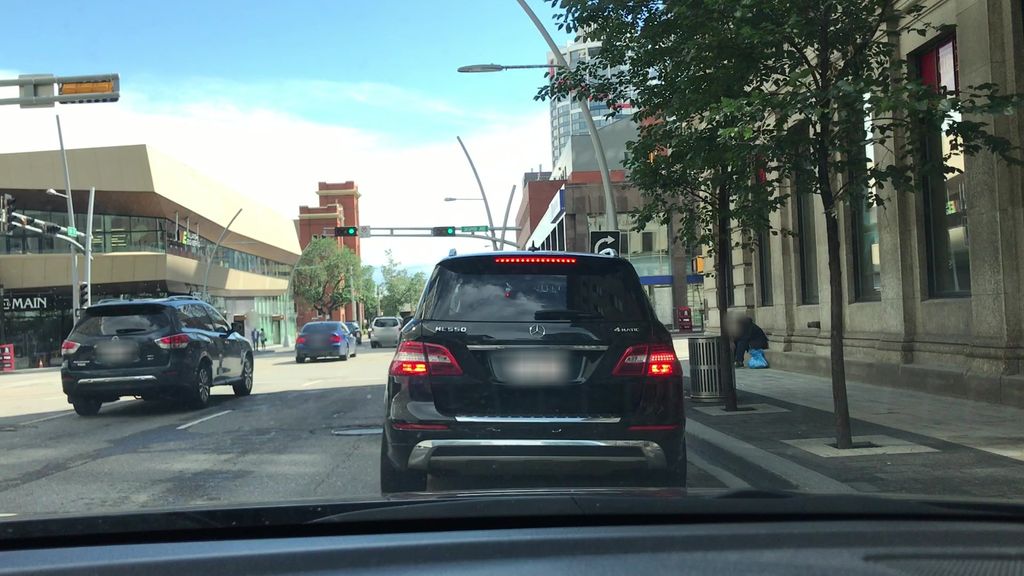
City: edmonton